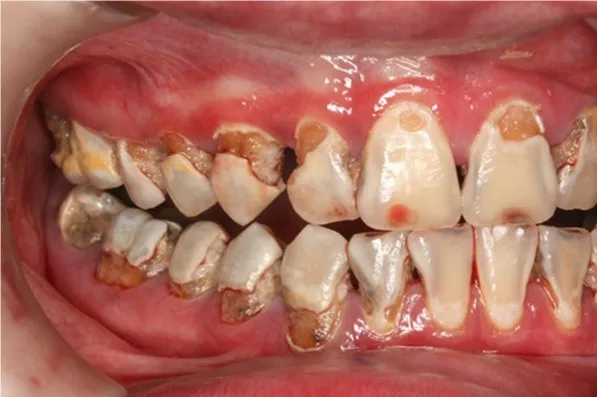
Pre-treatment left buccal view.
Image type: medical_photograph (oral_photograph)